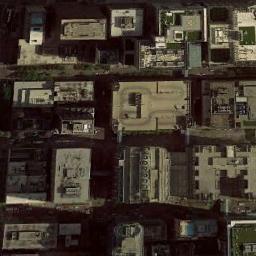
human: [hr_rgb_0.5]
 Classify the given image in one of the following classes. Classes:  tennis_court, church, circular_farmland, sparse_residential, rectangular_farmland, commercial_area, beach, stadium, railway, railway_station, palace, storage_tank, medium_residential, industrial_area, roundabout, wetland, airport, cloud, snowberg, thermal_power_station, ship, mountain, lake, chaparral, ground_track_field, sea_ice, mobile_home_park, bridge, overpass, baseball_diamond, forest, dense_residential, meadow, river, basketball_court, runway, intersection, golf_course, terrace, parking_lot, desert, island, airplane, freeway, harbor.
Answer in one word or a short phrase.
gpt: commercial_area